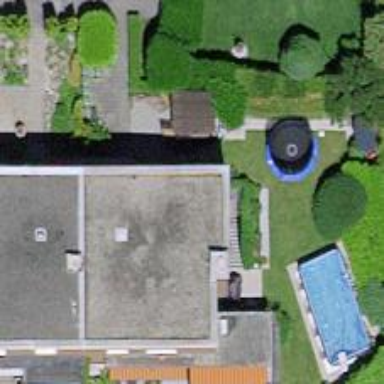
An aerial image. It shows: Residential building.